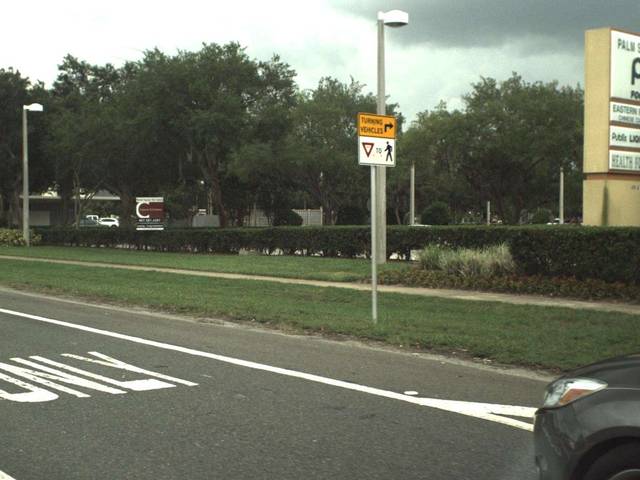
Region: United States
Coordinates: 28.664, -81.375